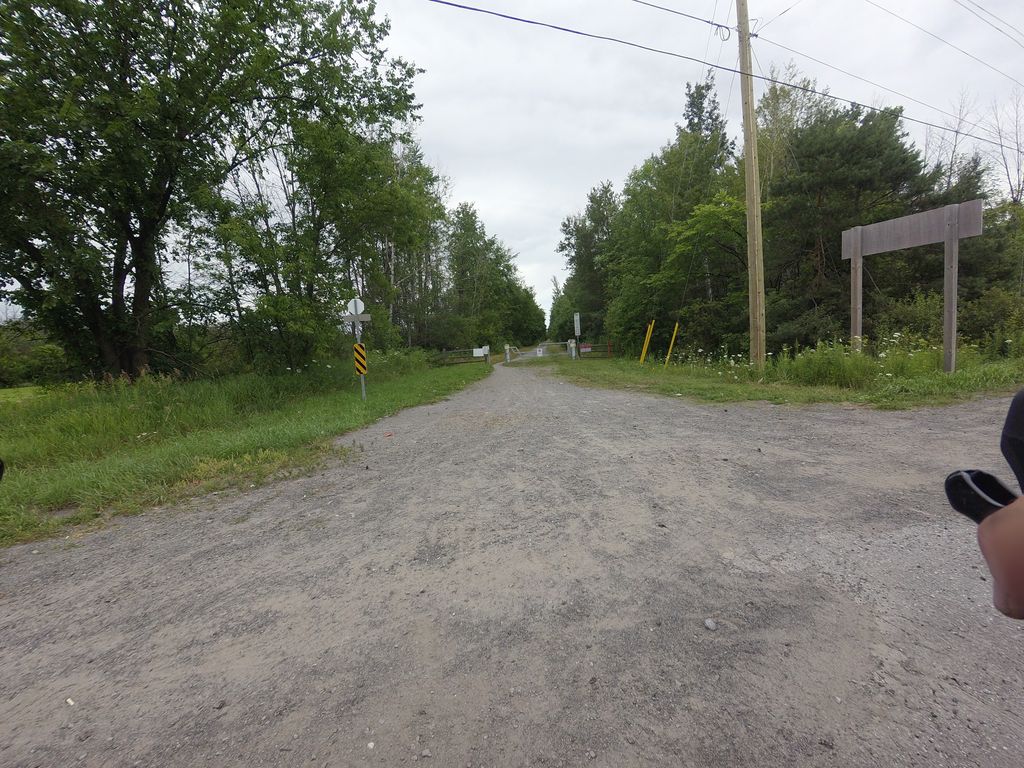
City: ottawa-gatineau